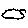
Label: cloud